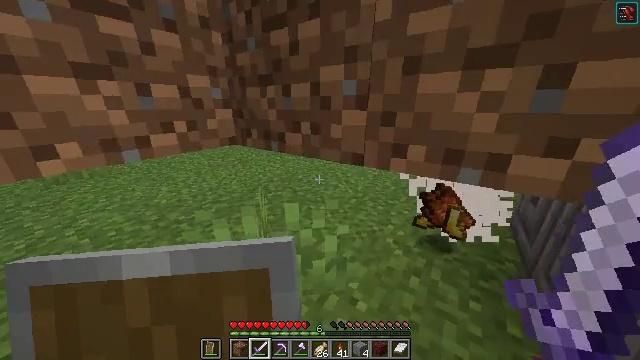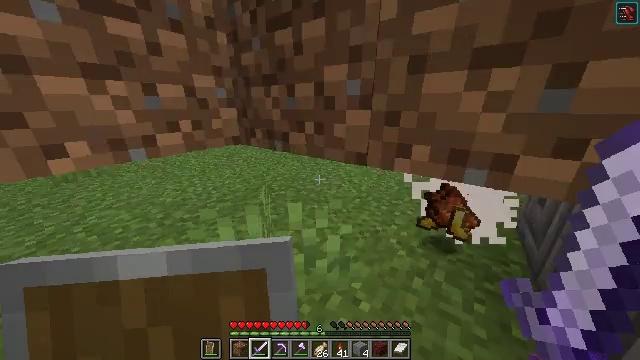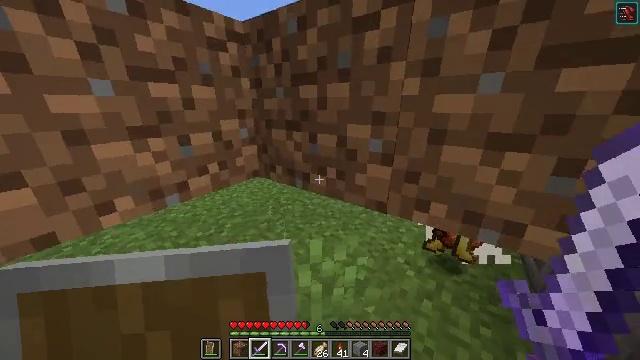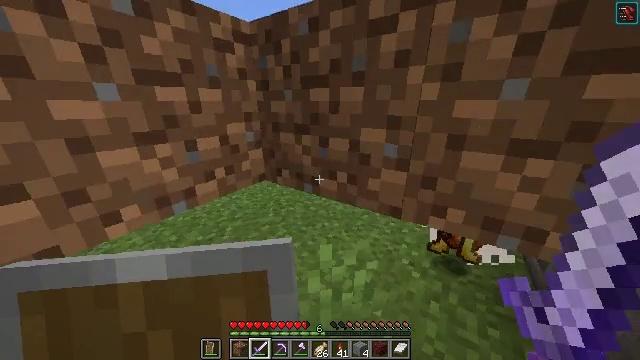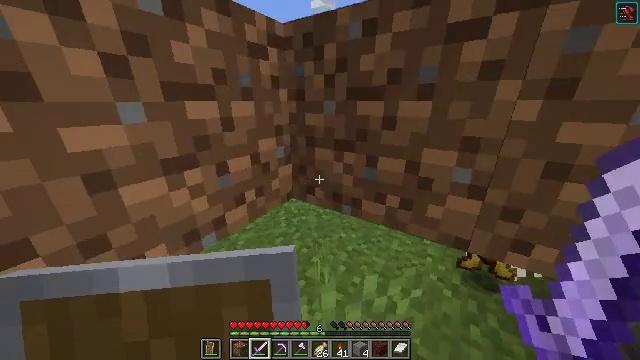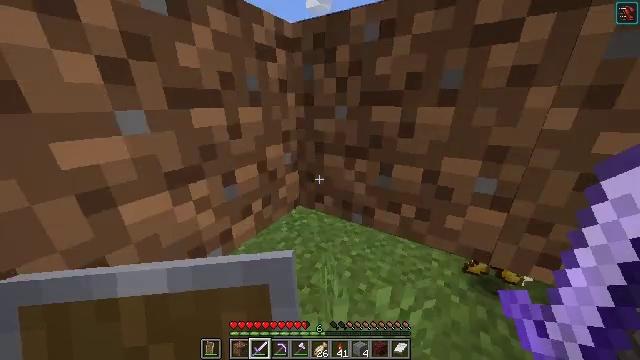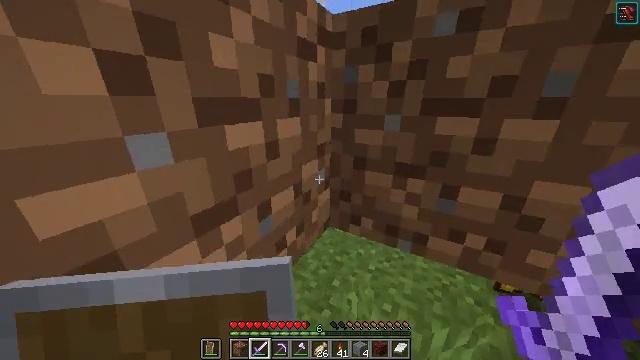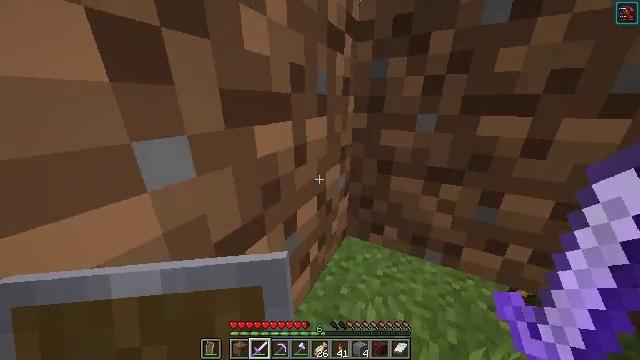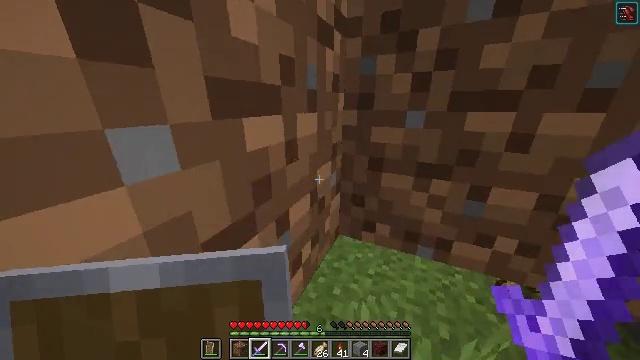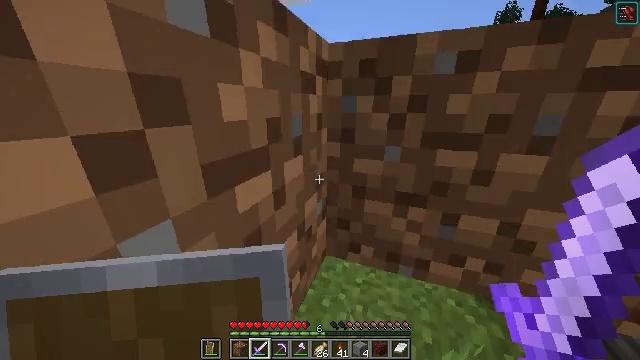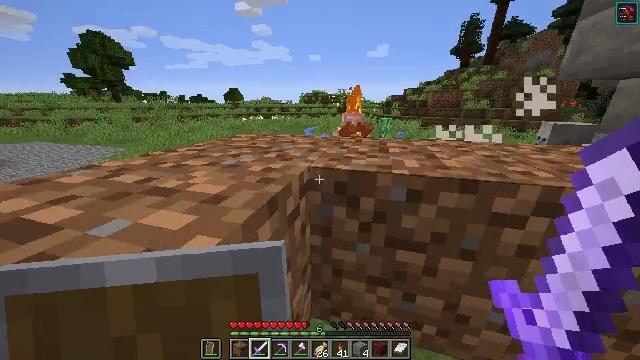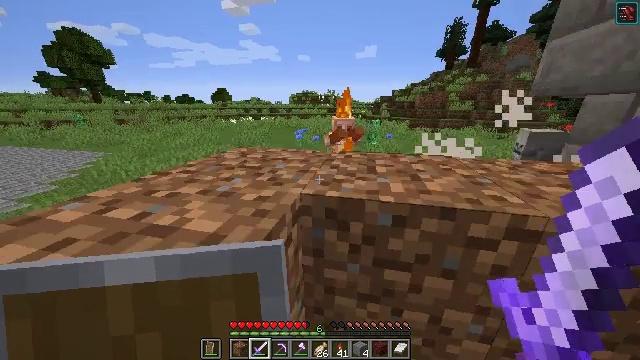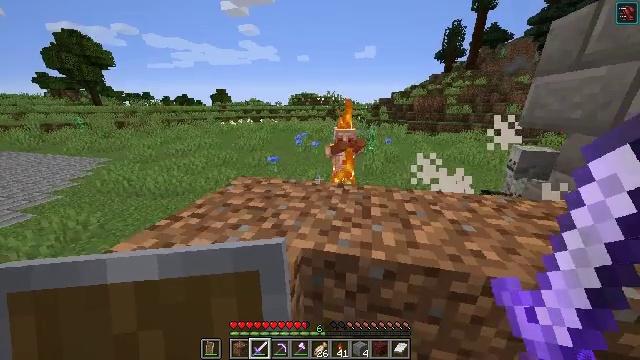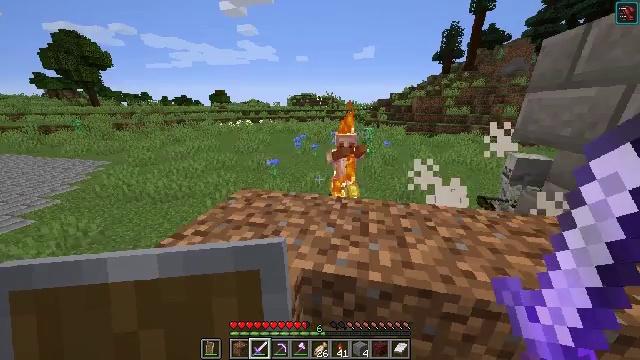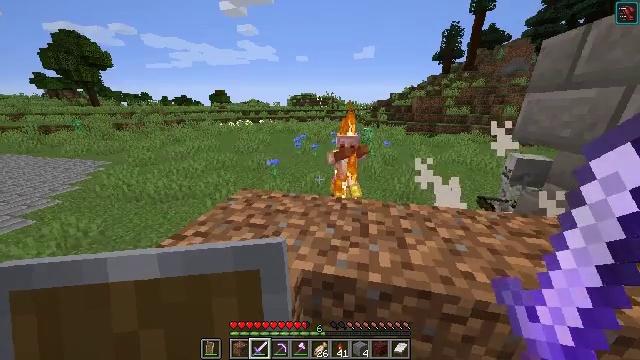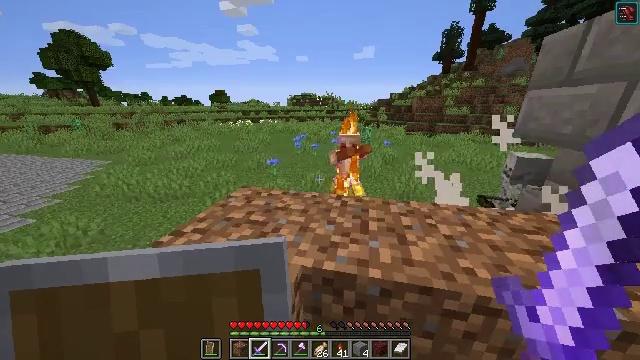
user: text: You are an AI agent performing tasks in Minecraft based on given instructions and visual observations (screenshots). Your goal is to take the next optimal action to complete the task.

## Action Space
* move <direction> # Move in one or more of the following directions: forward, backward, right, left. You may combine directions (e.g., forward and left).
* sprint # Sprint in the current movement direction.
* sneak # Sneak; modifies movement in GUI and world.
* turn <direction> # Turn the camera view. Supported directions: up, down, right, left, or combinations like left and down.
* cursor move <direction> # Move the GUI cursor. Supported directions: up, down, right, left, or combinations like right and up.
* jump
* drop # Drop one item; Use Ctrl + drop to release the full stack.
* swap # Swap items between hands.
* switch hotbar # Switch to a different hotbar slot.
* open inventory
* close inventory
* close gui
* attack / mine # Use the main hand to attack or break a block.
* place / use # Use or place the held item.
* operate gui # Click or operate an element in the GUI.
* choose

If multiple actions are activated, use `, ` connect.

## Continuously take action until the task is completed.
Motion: motion action
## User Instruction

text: Kill a skeleton.
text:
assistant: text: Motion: turn left
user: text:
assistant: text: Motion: move left
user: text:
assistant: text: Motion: move forward and move left, turn right
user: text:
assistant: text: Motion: move forward and move left, turn right
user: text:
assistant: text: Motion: move forward and move left, turn right
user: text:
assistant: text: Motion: turn right
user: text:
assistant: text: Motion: turn right
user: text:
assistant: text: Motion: turn right
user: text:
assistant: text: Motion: turn right, jump
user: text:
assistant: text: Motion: turn right, jump
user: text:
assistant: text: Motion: turn right, jump
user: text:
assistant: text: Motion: jump
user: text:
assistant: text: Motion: jump
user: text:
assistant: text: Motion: jump
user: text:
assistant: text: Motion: no_op
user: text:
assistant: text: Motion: no_op
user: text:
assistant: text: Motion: no_op
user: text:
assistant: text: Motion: no_op
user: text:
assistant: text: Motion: no_op
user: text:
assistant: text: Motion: no_op
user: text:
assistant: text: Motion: no_op
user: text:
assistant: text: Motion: no_op
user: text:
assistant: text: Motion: no_op
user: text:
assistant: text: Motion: turn right, jump
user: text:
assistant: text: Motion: turn right and down, jump
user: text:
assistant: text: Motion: turn right and down, jump
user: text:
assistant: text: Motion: turn right and down, jump
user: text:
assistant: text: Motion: jump
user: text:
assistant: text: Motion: jump
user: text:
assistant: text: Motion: no_op